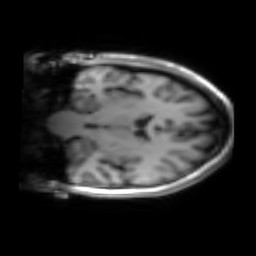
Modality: inplaneT1
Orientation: coronal
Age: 24
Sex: female
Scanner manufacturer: siemens
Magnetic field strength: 3 T
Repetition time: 1.2 s
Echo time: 0.00251 s